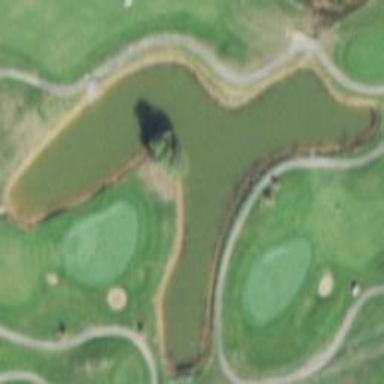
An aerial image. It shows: Water hazard on golf course.